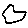
Label: hexagon